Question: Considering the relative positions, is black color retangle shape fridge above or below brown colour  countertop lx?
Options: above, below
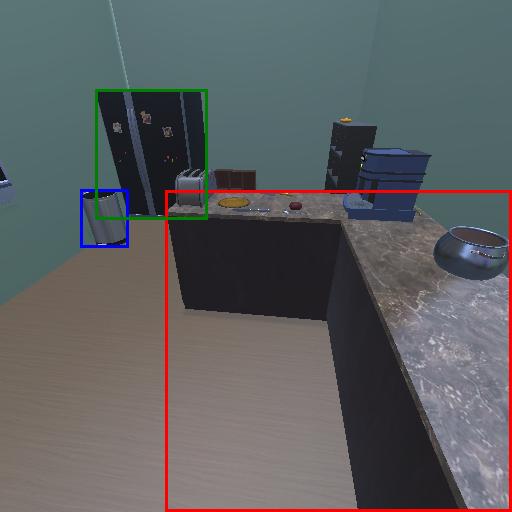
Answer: above